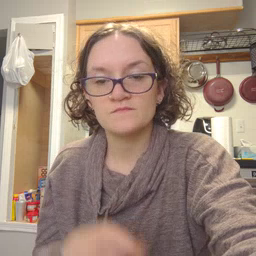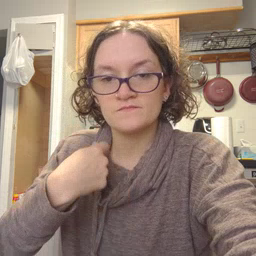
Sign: zipper